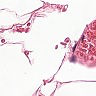
Metastatic tissue present: no